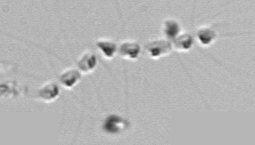
Label: Chaetoceros